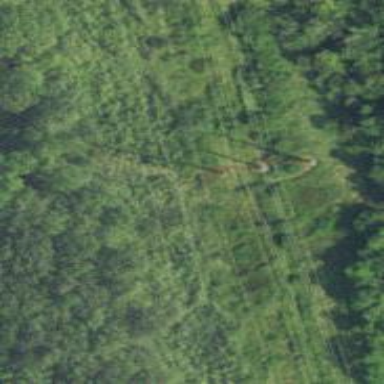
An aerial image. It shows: Power tower.